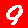
Digit: 9